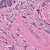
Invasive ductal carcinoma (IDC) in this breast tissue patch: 1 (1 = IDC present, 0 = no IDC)